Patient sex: F
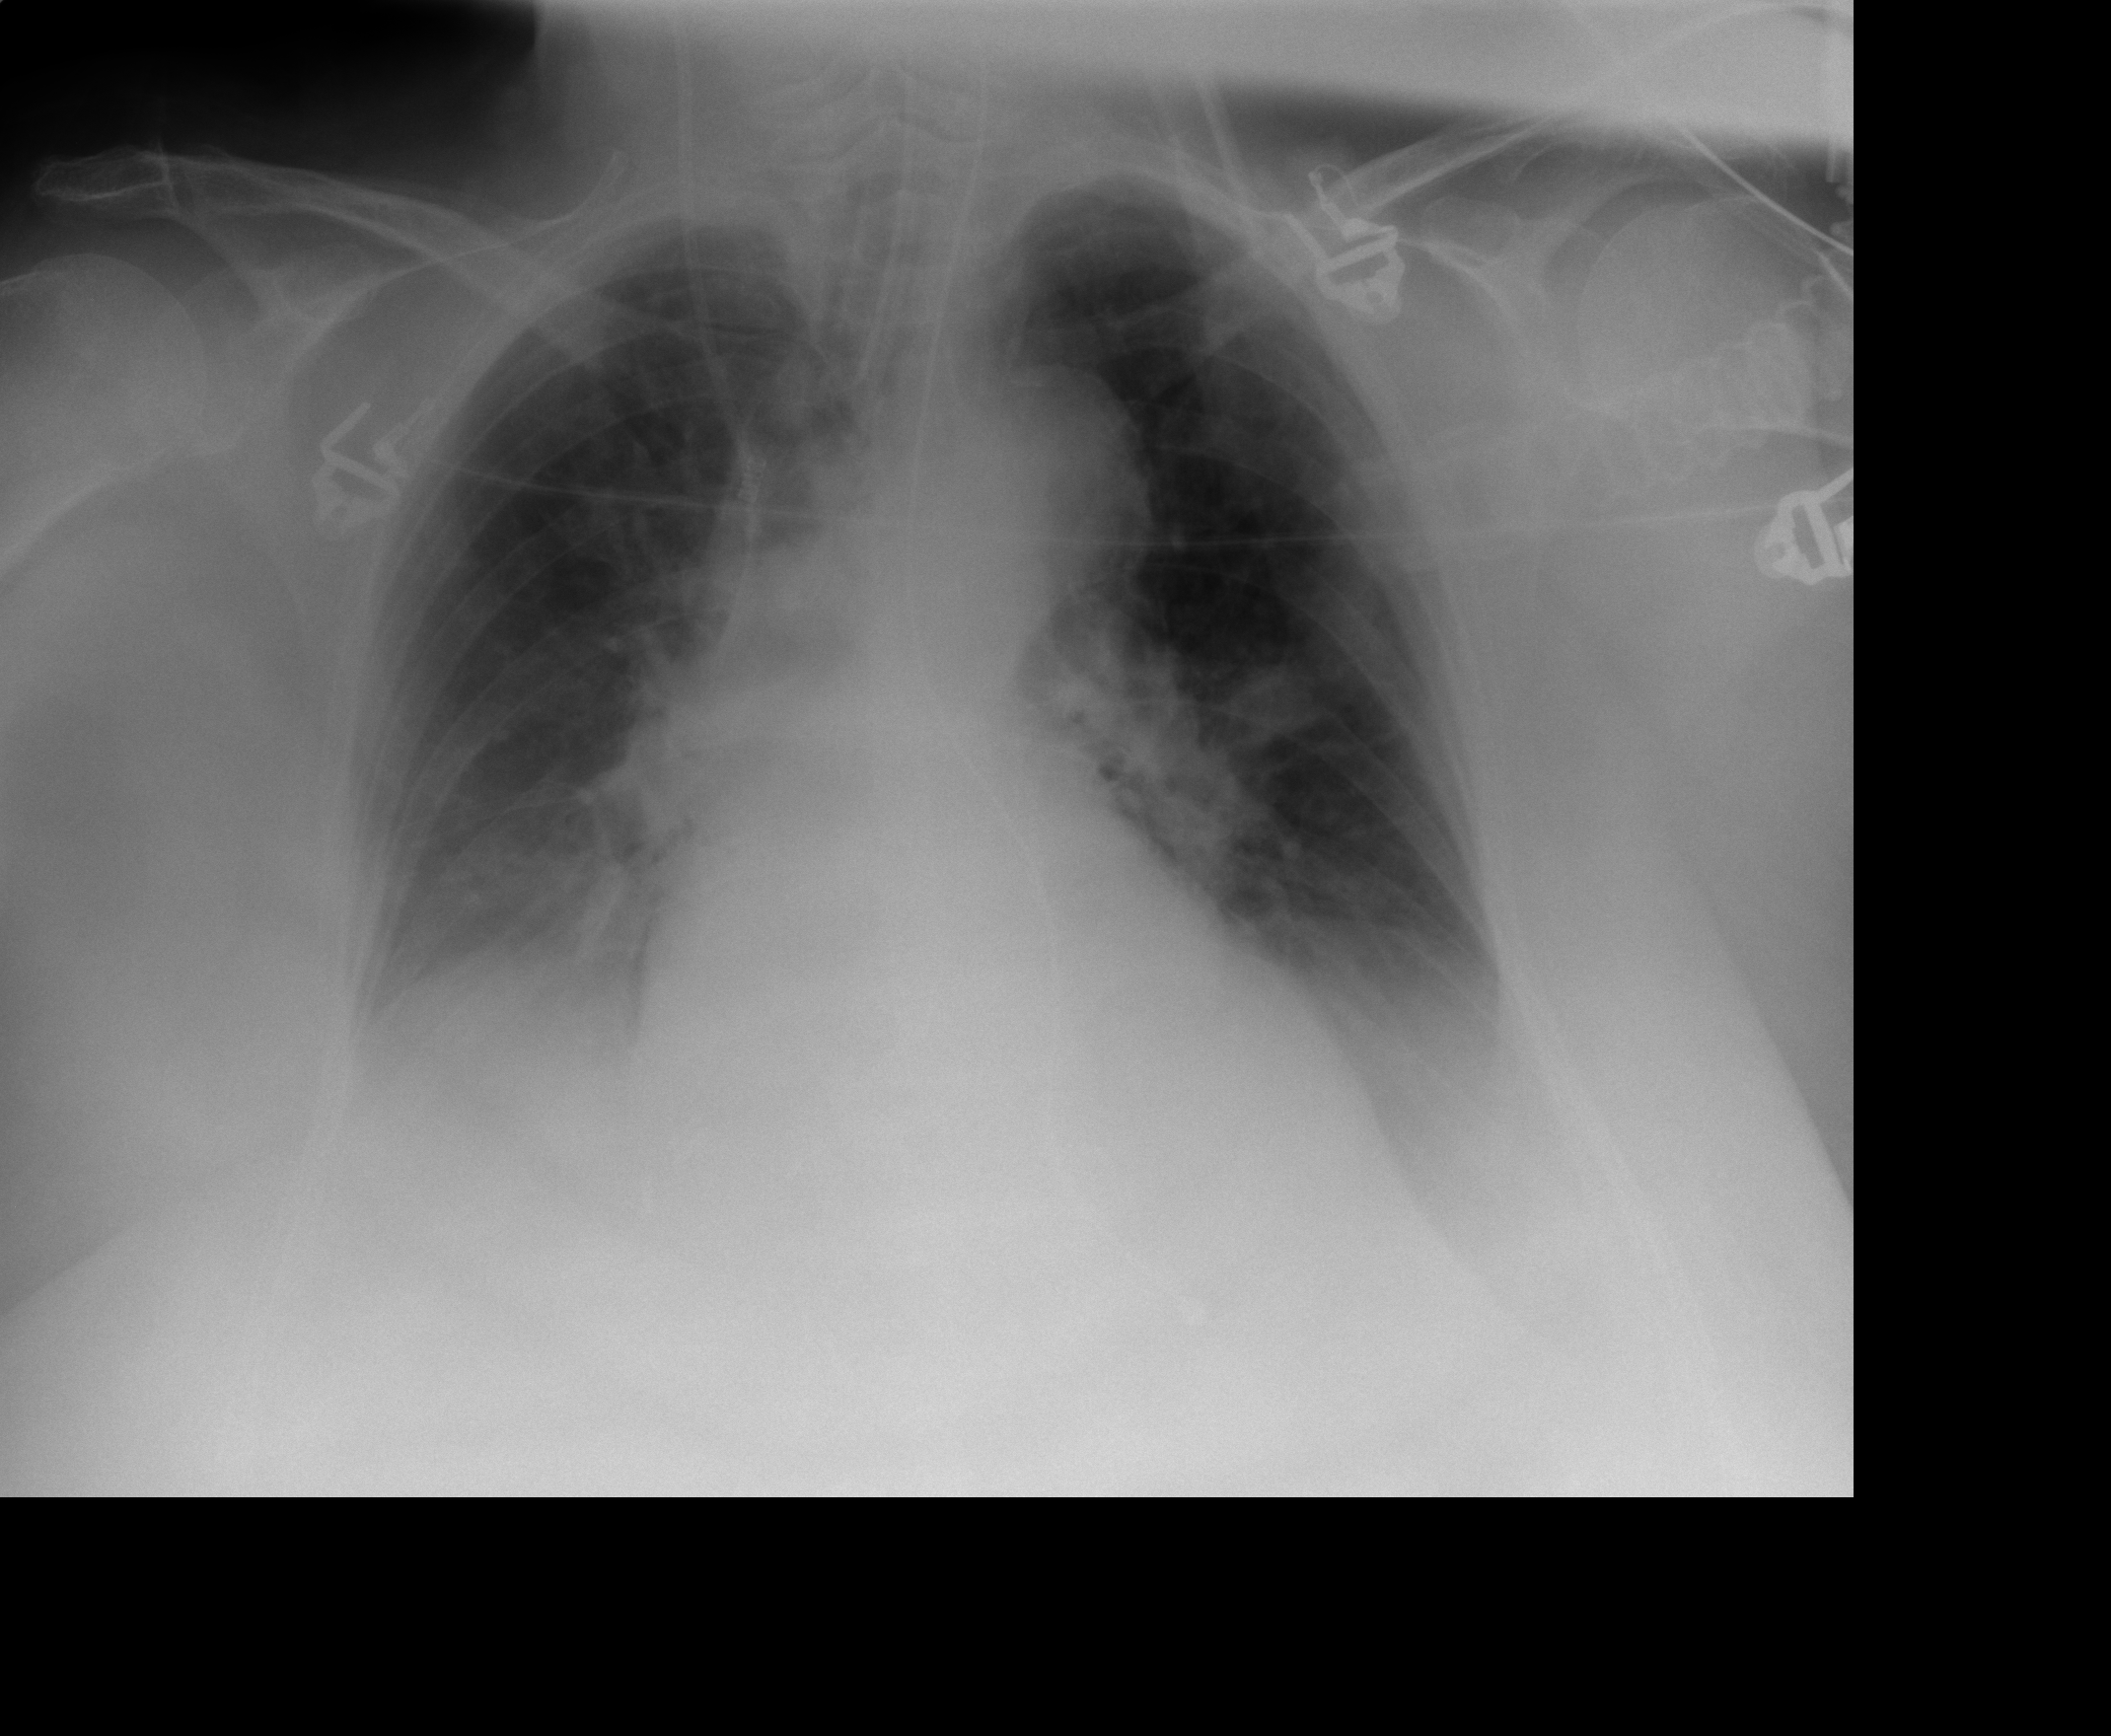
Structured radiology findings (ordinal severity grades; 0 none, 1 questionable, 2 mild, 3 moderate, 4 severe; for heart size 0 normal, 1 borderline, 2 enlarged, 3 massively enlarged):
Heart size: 2
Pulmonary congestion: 2
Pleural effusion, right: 2
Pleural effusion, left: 2
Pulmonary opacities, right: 0
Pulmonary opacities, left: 0
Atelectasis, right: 2
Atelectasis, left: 0